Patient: sex M, age 37
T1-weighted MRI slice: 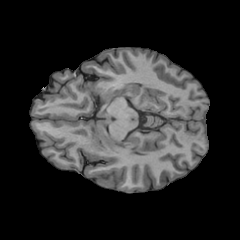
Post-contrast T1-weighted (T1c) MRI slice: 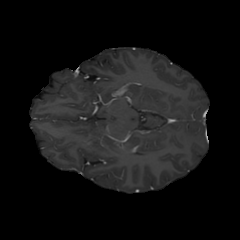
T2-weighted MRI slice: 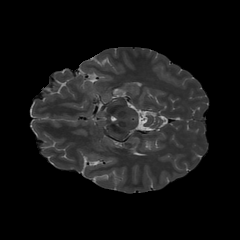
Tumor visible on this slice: no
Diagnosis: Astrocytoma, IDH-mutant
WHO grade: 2